Question: I'm using tutorial_Form_Table.
The table has dynamically assigned values, something like:
'''
for (col = 1; col <= 5; col++)
{
for (row = 1; row <= 5; row++)
{
if ((col == 2) || (col == 4))
{
if (row > 1)
table.cell(col,row).data(row*col);
else
table.cell(col,row).data("Text "+int2str(row*col));
}
else
table.cell(col,row).data("Text "+int2str(row*col));
}
}
'''

I need to get the position of the cell when I enter new value in it, so I can update the corresponding table with the value entered.
Thank you.
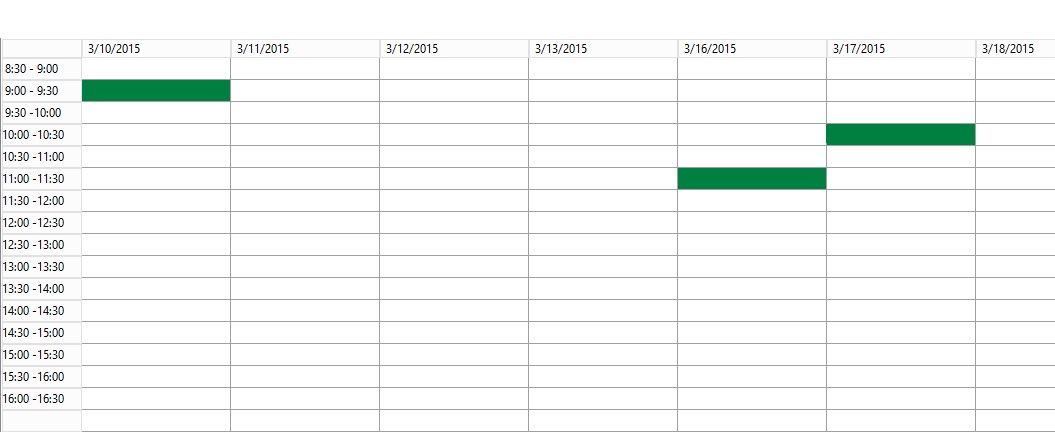
Answer: Table has two properties: row() and column() which return values of current active cell.
'''
public void activeCellChanged()
{
super();
info(strFmt('%1 %2 %3', Table.row(), Table.column(), Table.cell(Table.column(), Table.row()).data()));
}
'''
On each of the controls you add to the table control you can override the modified method to see the new value you entered.
'''
public boolean modified()
{
boolean ret;
ret = super();
info(strFmt('New data that we need to save: %1, %2 -> %3', Table.row(), Table.column(), Table.cell(Table.column(), Table.row()).data()));
return ret;
}
'''
If you are working with a lot of data you should consider using some other control such as .NET grid control because of performance issues.